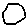
Label: hexagon